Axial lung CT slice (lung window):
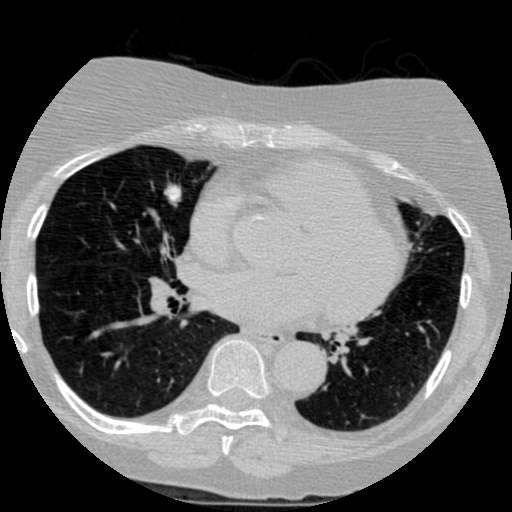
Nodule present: yes
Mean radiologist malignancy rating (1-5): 3.25